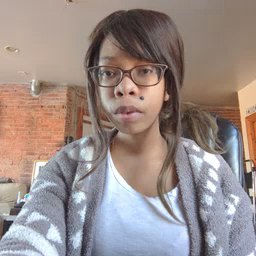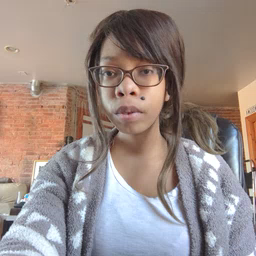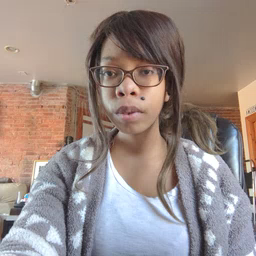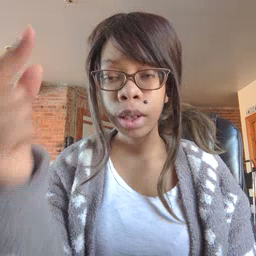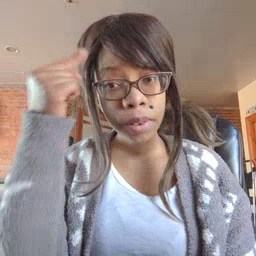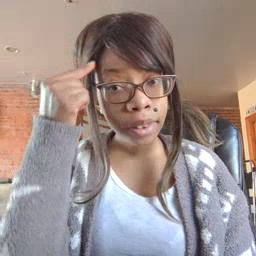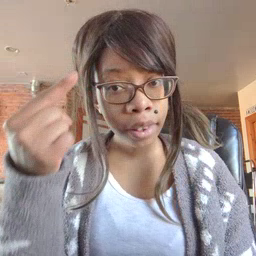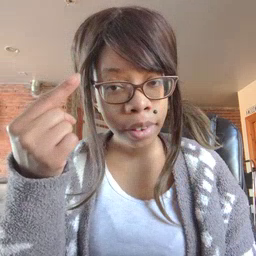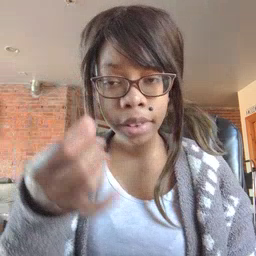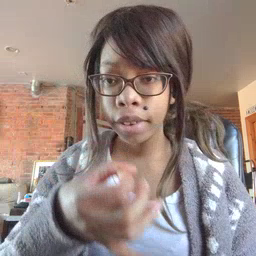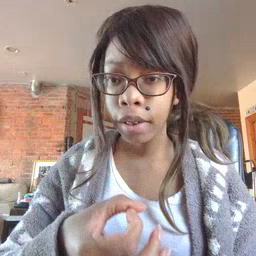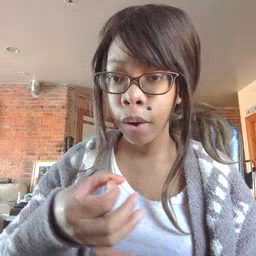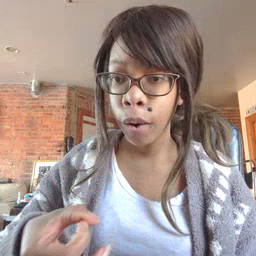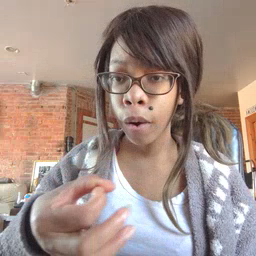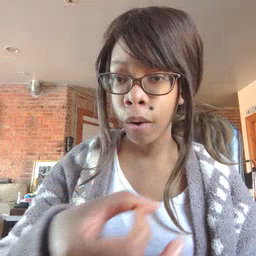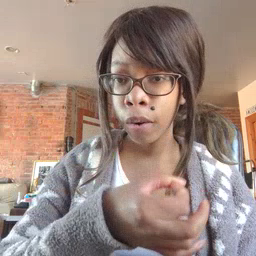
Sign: penny